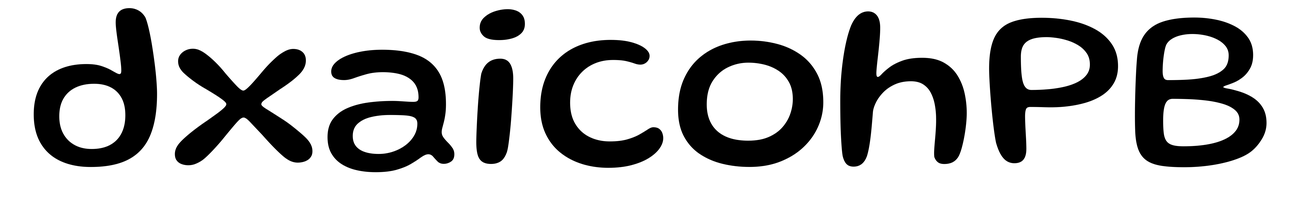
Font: Gluten_Regular